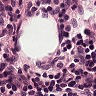
Metastatic tissue present: no